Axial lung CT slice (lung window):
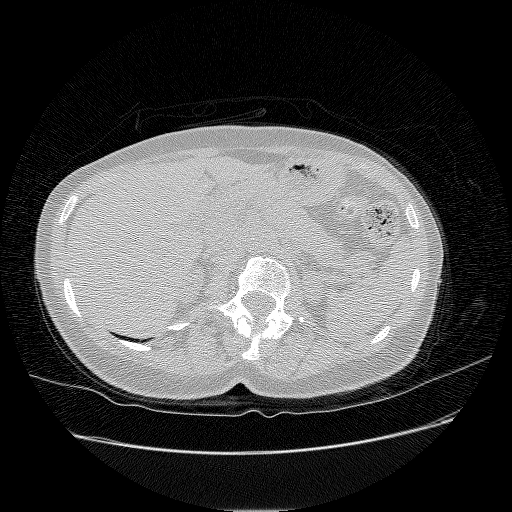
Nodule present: no